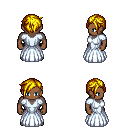
a pixel art fantasy rpg character, male body template, human, dark skin, underdress, gold greaves, blonde pixie cut hairstyle, four views (front, back, left, right), 2x2 character sprite sheet, small pixel art, hard edges, no anti-aliasing